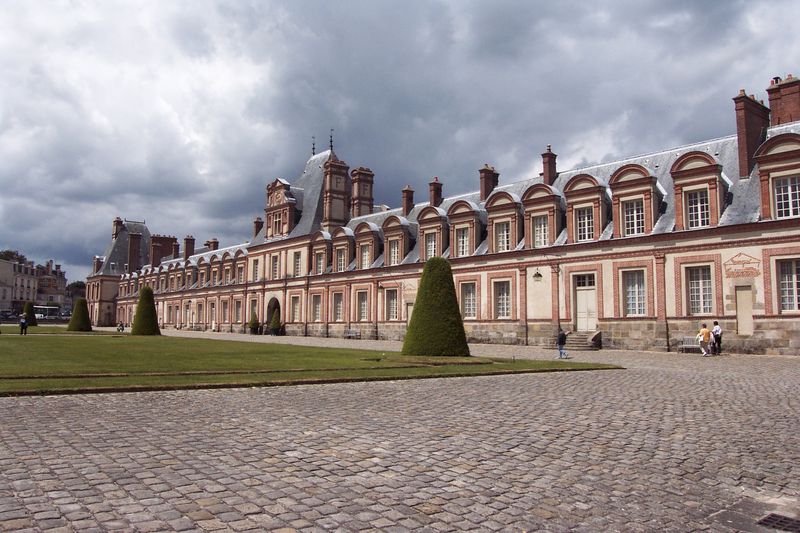
Titel: Schloss Fontainebleau unter Franz I.
Künstler: Gilles Le Breton
Standort: Fontainebleau, Schloss (EU - F)
Schlagwörter: baum, gewitter, himmel, wolken, menschen, fenster, grau, tür, dach, gebäude, gras, park, rasen, schloss, wand, barock, garten, bewölkt, sommer, fassade, pflaster, dächer, giebel, mauer, sturm, unwetter, woken, tor, foto, eingang, erker, palast, kegel, kopfsteinpflaster, sandstein, regenwolken, rundbögen, stumpf, gewitterstimmung, historisch, hecken, touristen, kegelstumpf, kegelstümpfe, graj, schwetzingen